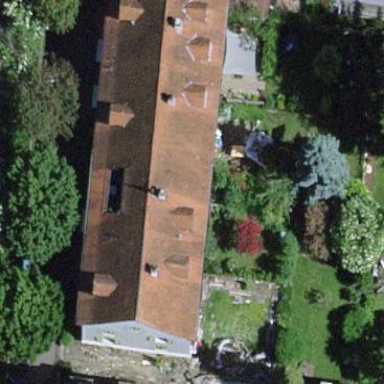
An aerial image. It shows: Terrace building.